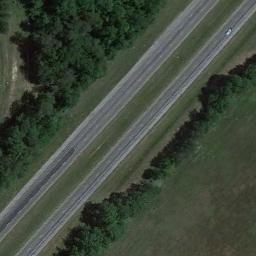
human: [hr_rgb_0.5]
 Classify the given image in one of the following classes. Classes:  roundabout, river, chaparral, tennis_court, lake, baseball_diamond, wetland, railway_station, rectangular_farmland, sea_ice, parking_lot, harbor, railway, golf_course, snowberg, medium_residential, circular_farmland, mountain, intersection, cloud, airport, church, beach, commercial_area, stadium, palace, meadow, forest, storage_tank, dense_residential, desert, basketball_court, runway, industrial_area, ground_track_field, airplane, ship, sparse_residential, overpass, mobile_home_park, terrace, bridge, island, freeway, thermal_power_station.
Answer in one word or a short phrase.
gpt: freeway